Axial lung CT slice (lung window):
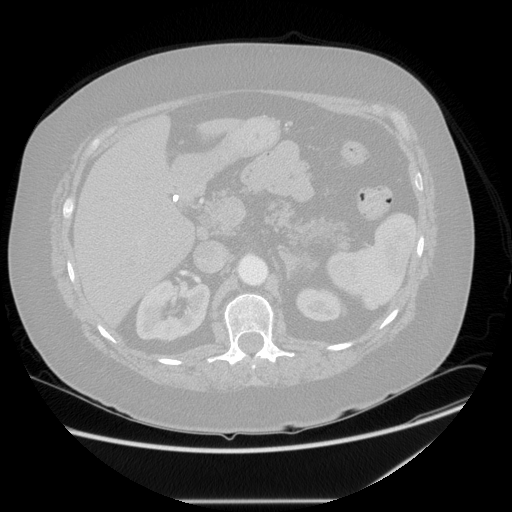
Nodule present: no